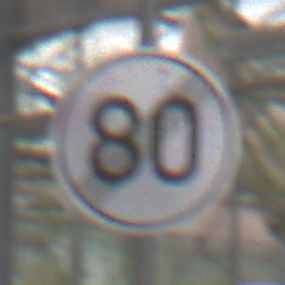
Verkehrszeichen: EndeGeschwindigkeit80
Umgebung: Roofed, Special
Tageszeit: Midday
Wetter: Overcast
Licht: Natural
Jahreszeit: NotSpecified
Kontrast: LowContrast